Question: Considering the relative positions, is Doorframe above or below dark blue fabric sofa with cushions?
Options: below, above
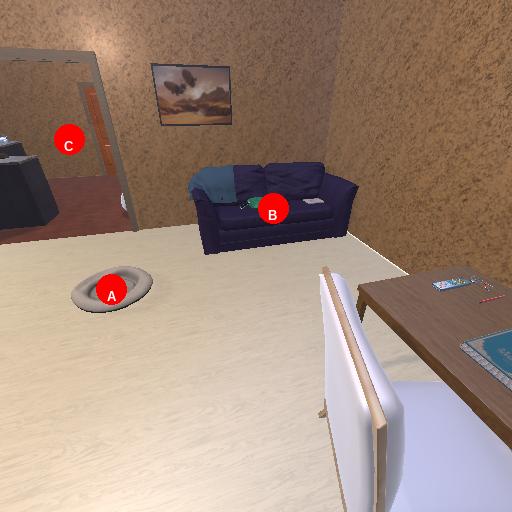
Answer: below